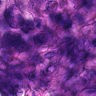
Metastatic tissue present: yes